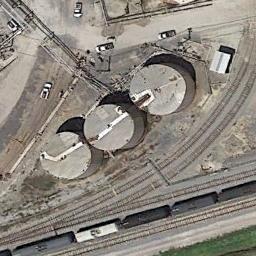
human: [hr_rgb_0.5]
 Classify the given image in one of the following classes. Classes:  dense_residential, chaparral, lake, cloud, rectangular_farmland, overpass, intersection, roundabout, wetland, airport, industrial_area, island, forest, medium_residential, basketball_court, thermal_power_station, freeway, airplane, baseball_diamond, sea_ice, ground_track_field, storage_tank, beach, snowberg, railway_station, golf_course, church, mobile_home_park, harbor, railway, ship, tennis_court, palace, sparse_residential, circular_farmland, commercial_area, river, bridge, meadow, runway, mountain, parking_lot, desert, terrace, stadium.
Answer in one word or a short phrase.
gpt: storage_tank